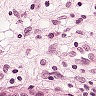
Metastatic tissue present: yes